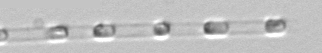
Label: Skeletonema